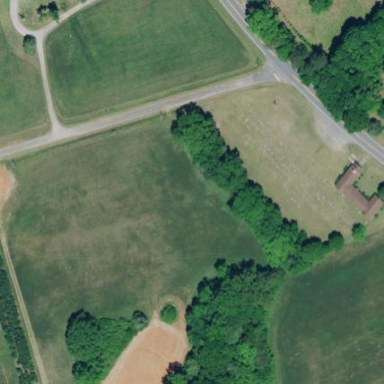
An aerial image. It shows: Grave yard.